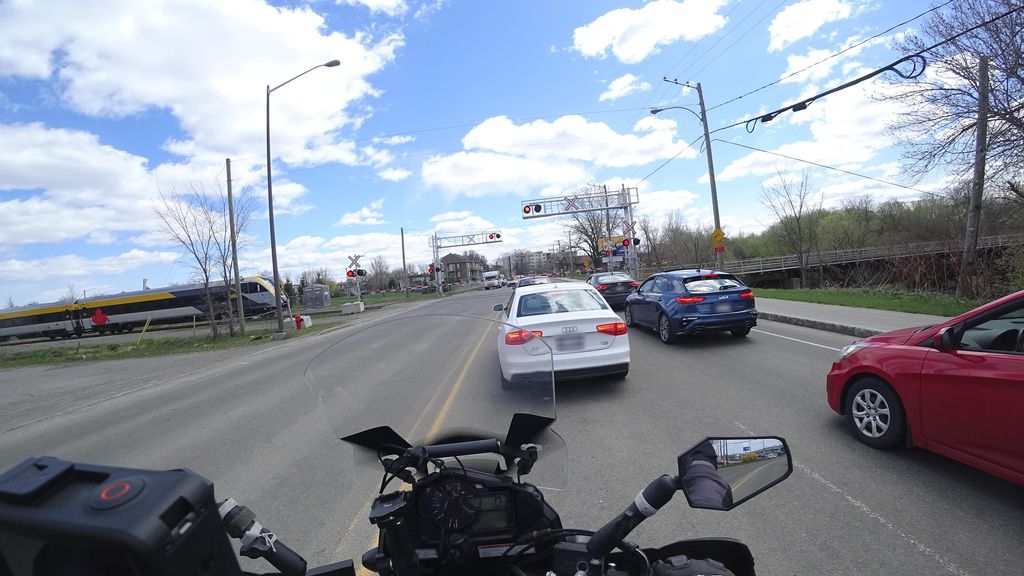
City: quebec_city